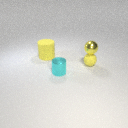
small cyan metal cylinder to the left of small yellow rubber sphere